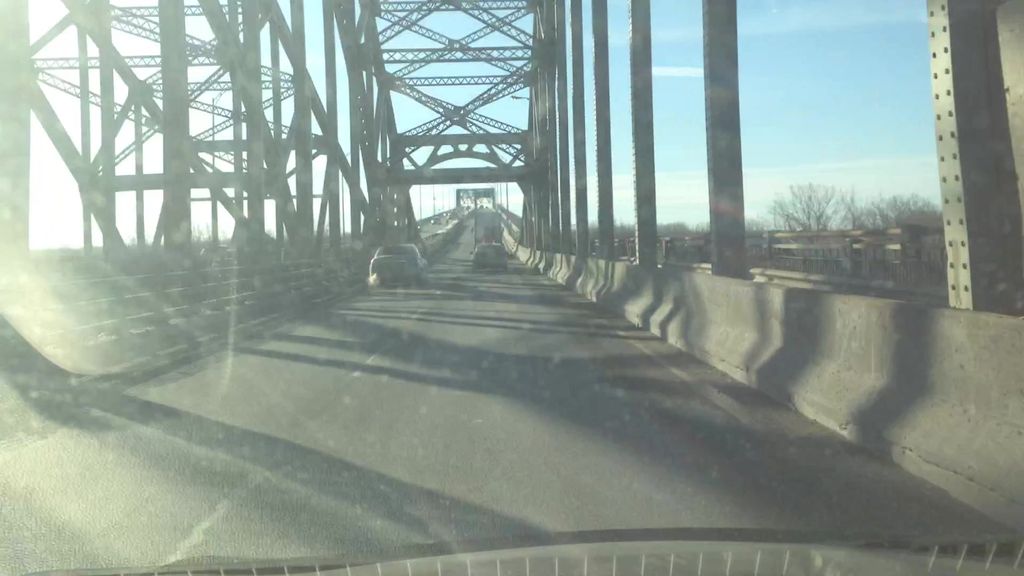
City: montreal